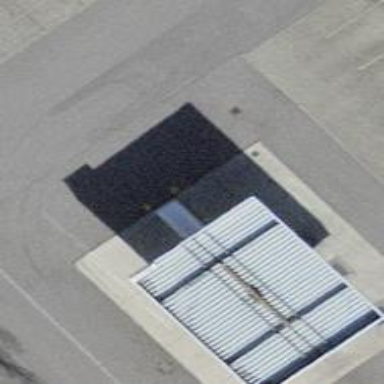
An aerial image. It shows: Fuel station building.